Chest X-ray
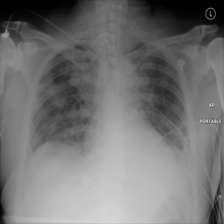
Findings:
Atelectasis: negative
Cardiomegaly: negative
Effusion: negative
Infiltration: positive
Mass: negative
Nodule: negative
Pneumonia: negative
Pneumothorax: negative
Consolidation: negative
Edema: negative
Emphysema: negative
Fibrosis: negative
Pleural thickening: negative
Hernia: negative